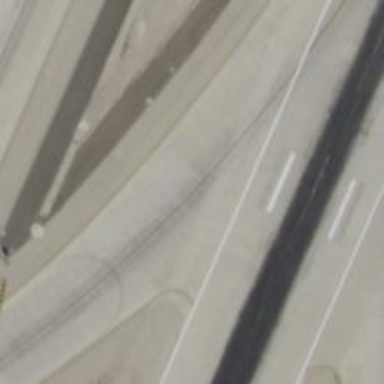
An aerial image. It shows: View of taxiway at the airport.